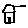
Label: house